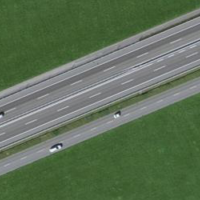
EUNIS habitat code: 57
Species observed at this site:
Milvus milvus